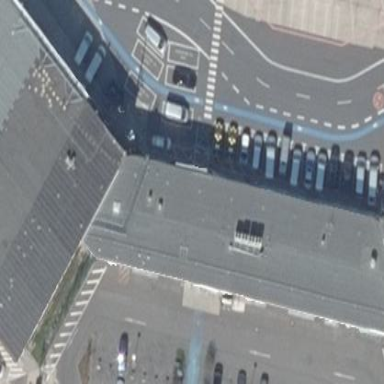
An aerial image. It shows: Airport terminal building.